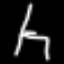
Label: chair